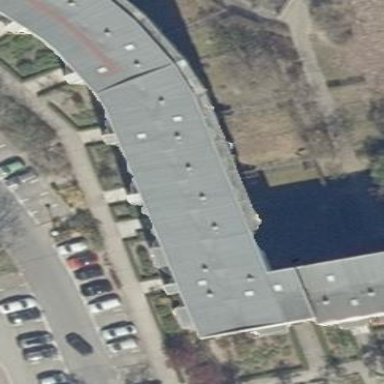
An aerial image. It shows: Flat-roofed apartment building.